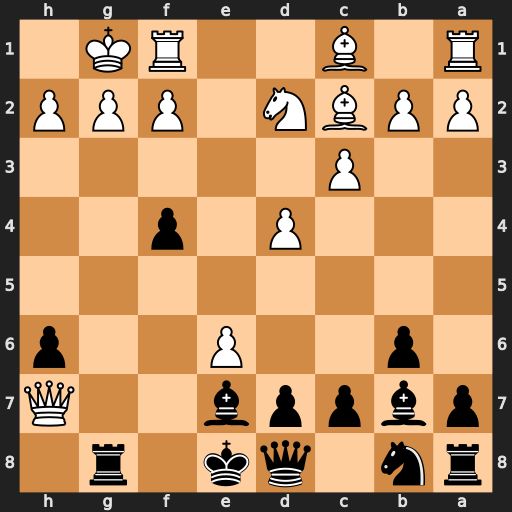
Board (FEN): rn1qk1r1/pbppb2Q/1p2P2p/8/3P1p2/2P5/PPBN1PPP/R1B2RK1
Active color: b
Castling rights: q
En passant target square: -
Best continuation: Rxg2+ Kh1 Rg7+ f3 Rxh7